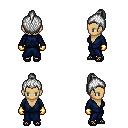
a pixel art fantasy rpg character, female body template, human, tanned skin, blue robe, white pants, white short topknot hairstyle, gold gloves, ghillies, four views (front, back, left, right), 2x2 character sprite sheet, small pixel art, hard edges, no anti-aliasing